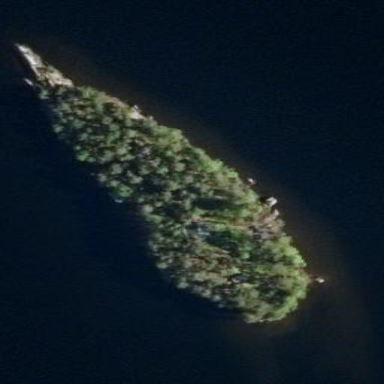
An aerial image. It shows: Islet.